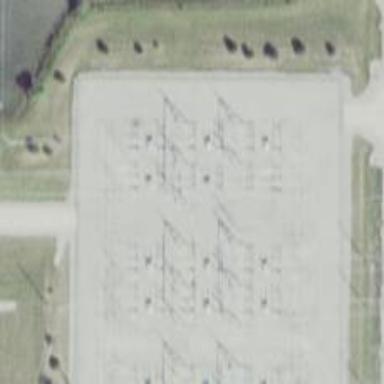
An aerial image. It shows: Switch used for power control.